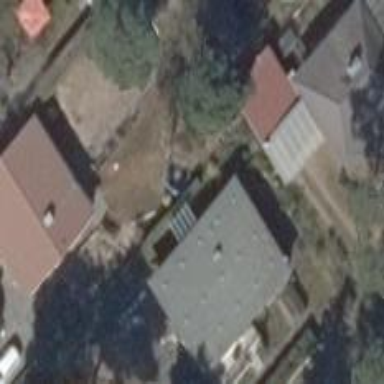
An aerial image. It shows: Detached building with flat roof.